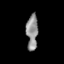
Tissue: skin
Cell type: Epithelial cells
Senescence score: 0.7498
Nuclear area (px): 403
Mean DAPI intensity: 141.417